Question: I have the following TabActivity

Now when I select "Settle Amt" tab , the imagebutton on the top should change to another ImageButton, and when "Members" tab is selected, no button should be displayed. ImageButton is in the TabActivity.How can I achieve button change dynamically based on selecting the tabs?
Here is my TabActivity :
'''
public class TransactionTab extends TabActivity{
String groupid="";
TabHost tb;
TabSpec tab1,tab2,tab3;
Intent translist,settleamt,mems;
Context context = TransactionTab.this;
ImageButton v_createtrans;
@Override
protected void onCreate(Bundle savedInstanceState) {
super.onCreate(savedInstanceState);
setContentView(R.layout.transactiontab);
Intent grpintent = getIntent();
groupid = grpintent.getStringExtra("grpid");
tb = (TabHost)findViewById(android.R.id.tabhost);
v_createtrans = (ImageButton)findViewById(R.id.x_createtrans);
tab1 = tb.newTabSpec("id1");
tab2 = tb.newTabSpec("id2");
tab3 = tb.newTabSpec("id3");
mems = new Intent(context,MemberList.class);
mems.putExtra("grpid", groupid);
mems.addFlags(Intent.FLAG_ACTIVITY_CLEAR_TOP);
translist = new Intent(context,TransactionList.class);
translist.putExtra("grpid", groupid);
translist.addFlags(Intent.FLAG_ACTIVITY_CLEAR_TOP);
settleamt = new Intent(context,SettleAmount.class);
settleamt.putExtra("grpid", groupid);
settleamt.addFlags(Intent.FLAG_ACTIVITY_CLEAR_TOP);
View layview = LayoutInflater.from(context).inflate(R.layout.tab_buttonbg, null);
Button bt = (Button) layview.findViewById(R.id.tabuton);
bt.setText("Members");
tab1.setIndicator(layview);
tab1.setContent(mems);
layview = LayoutInflater.from(context).inflate(R.layout.tab_buttonbg, null);
Button bt1 = (Button) layview.findViewById(R.id.tabuton);
bt1.setText("Transactions");
tab2.setIndicator(layview);
tab2.setContent(translist);
layview = LayoutInflater.from(context).inflate(R.layout.tab_buttonbg, null);
Button bt2 = (Button) layview.findViewById(R.id.tabuton);
bt2.setText("Settle Amt");
tab3.setIndicator(layview);
tab3.setContent(settleamt);
tb.getTabWidget().setDividerDrawable(R.drawable.divider);
tb.addTab(tab1);
tb.addTab(tab2);
tb.addTab(tab3);
tb.setCurrentTab(1);
v_createtrans.setOnClickListener(new OnClickListener(){
public void onClick(View v){
Intent newtrans = new Intent(context,NewTransaction.class);
newtrans.putExtra("grpid", groupid);
startActivity(newtrans);
}
});
}
'''
and layout xml :
'''
<?xml version="1.0" encoding="utf-8"?>
<LinearLayout xmlns:android="http://schemas.android.com/apk/res/android"
android:layout_width="match_parent"
android:layout_height="match_parent"
android:orientation="vertical"
android:background="@color/grey_color">
<RelativeLayout
android:layout_width="fill_parent"
android:layout_height="50dp"
android:background="@color/app_header_color">
<ImageButton
android:id="@+id/x_createtrans"
android:layout_width="wrap_content"
android:layout_height="wrap_content"
android:src="@drawable/addbtn"
android:layout_alignParentRight="true"
android:layout_centerVertical="true"
android:layout_marginRight="10dp"
android:background="@null">
</ImageButton>
</RelativeLayout>
<TabHost
android:layout_width="fill_parent"
android:layout_height="fill_parent"
android:id="@android:id/tabhost">
<LinearLayout
android:layout_width="fill_parent"
android:layout_height="fill_parent"
android:orientation="vertical">
<TabWidget
android:id="@android:id/tabs"
android:layout_width="fill_parent"
android:layout_height="wrap_content"
android:background="#ffffff">
</TabWidget>
<FrameLayout
android:layout_height="fill_parent"
android:layout_width="fill_parent"
android:id="@android:id/tabcontent">
</FrameLayout>
</LinearLayout>
</TabHost>
</LinearLayout>
'''
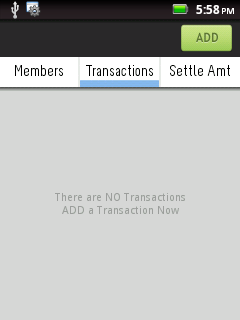
Answer: try to use
'''
TabHost.SetOnTabChangedListener(this){
protected void OnTabChanged()
{
}
}
'''